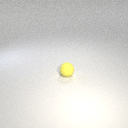
small yellow rubber sphere